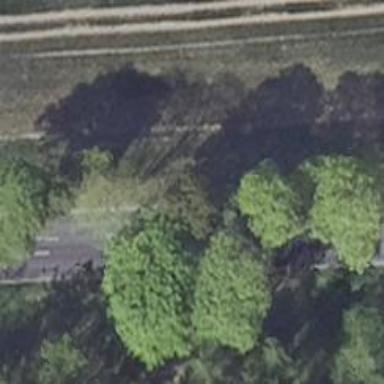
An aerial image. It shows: Row of deciduous broadleaved trees.